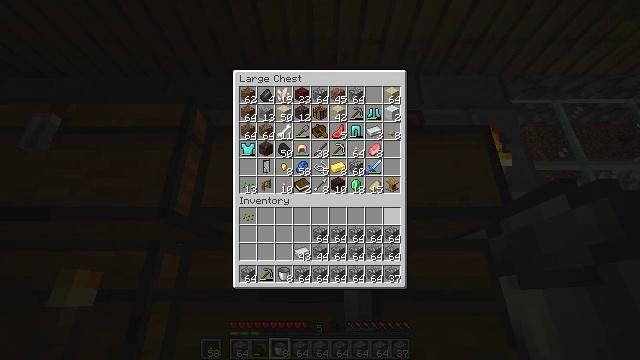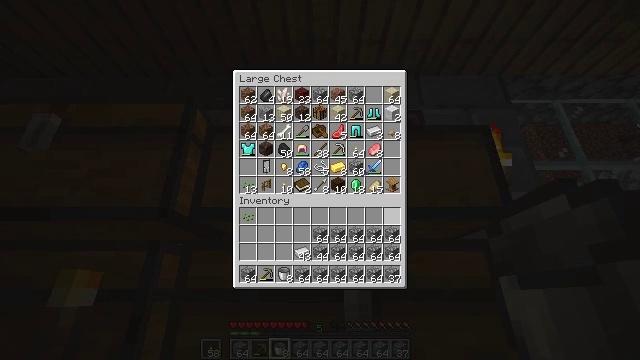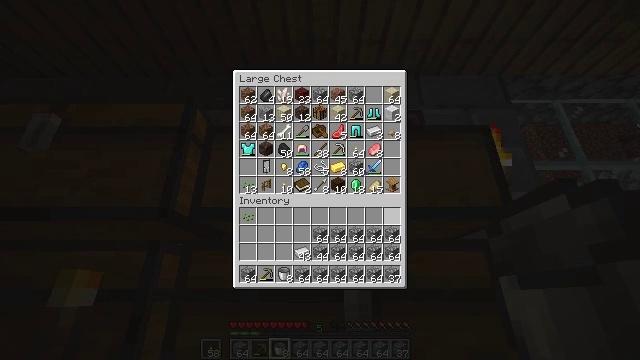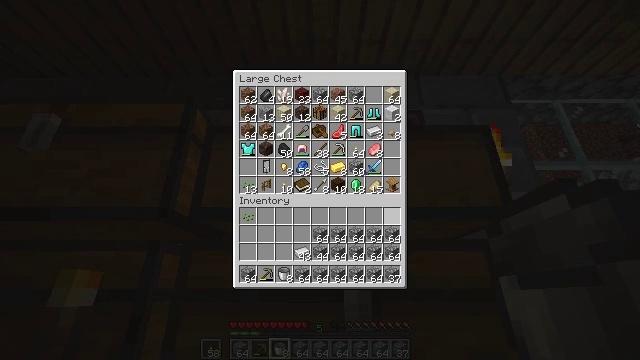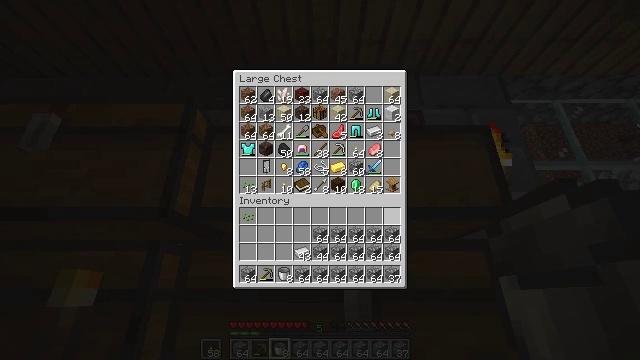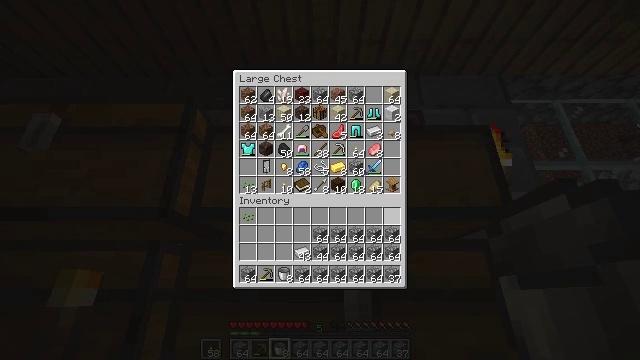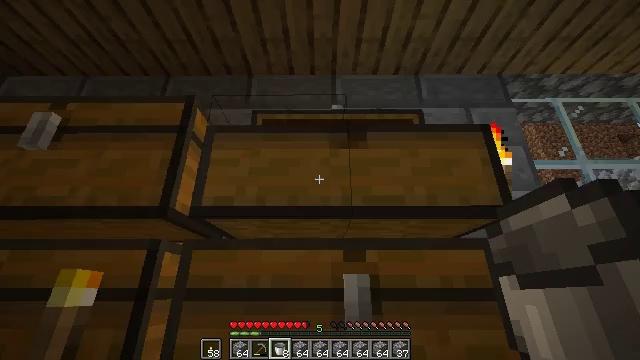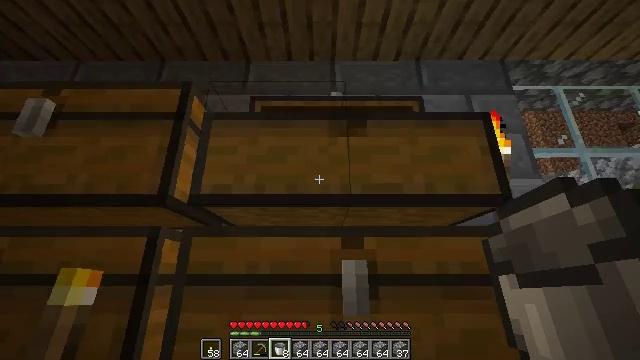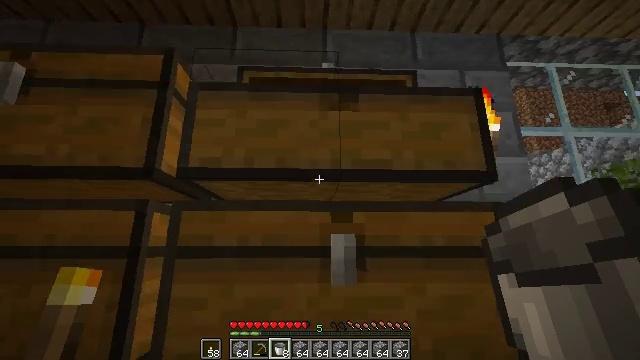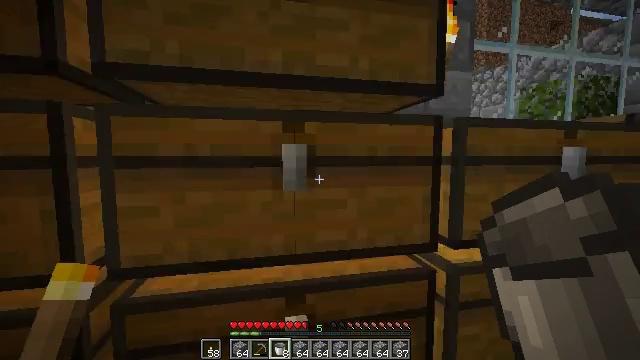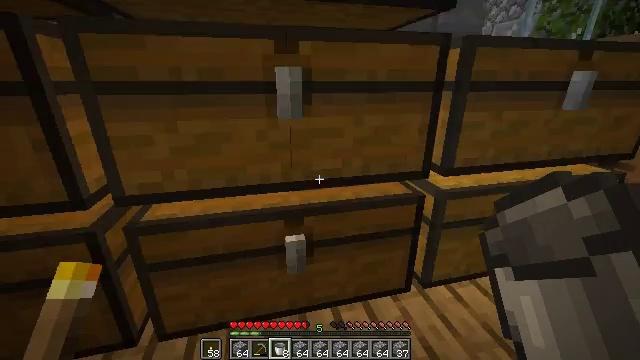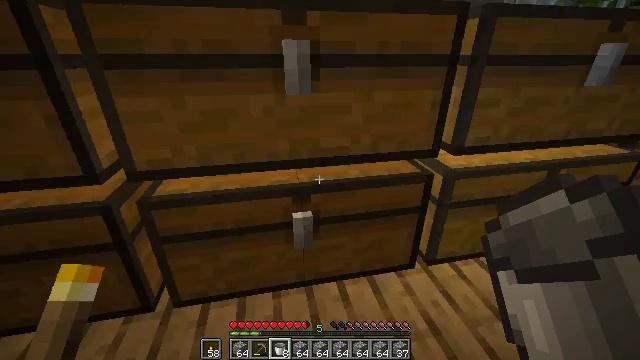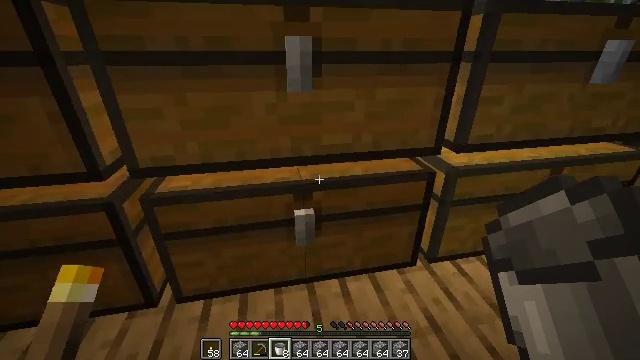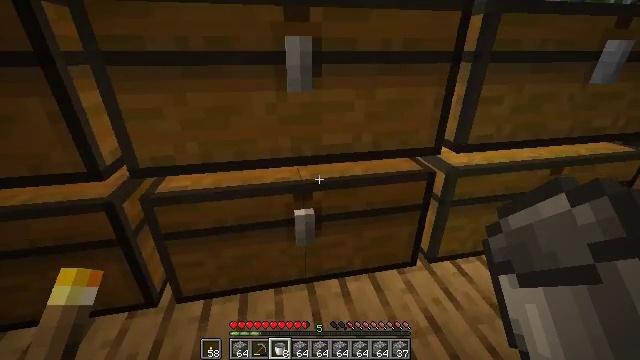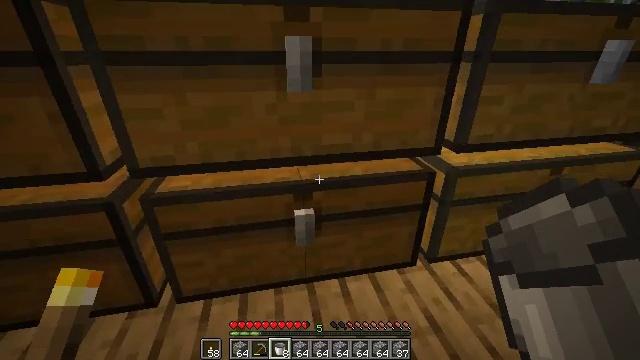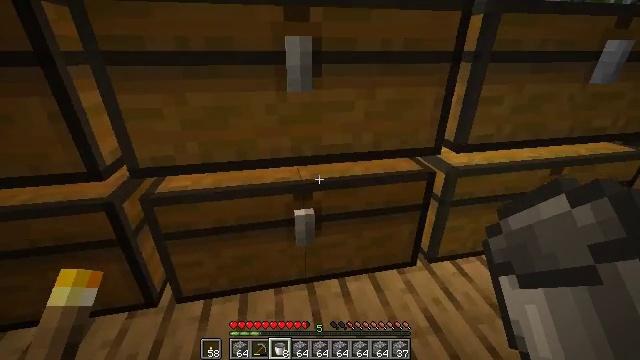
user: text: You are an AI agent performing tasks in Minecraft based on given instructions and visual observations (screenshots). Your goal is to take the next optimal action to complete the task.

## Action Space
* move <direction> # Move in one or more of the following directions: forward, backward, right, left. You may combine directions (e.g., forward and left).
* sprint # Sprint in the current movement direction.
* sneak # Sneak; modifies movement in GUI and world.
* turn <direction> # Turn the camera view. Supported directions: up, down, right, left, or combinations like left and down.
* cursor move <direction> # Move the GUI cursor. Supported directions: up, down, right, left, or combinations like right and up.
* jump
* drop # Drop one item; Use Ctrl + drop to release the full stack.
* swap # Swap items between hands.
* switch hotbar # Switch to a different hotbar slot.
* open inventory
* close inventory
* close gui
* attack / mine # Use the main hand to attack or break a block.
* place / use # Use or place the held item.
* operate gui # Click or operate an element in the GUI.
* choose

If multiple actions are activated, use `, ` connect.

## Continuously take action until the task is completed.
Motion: motion action
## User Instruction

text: Use the crafting table to craft a dark oak trapdoor.
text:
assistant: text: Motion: no_op
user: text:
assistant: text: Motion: no_op
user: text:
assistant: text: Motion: no_op
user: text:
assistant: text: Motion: no_op
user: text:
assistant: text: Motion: no_op
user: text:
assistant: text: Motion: no_op
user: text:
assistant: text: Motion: turn down, close gui
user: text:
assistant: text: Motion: turn right and down
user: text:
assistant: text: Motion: turn right and down
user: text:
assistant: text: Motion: turn down
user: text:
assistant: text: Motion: turn left and down
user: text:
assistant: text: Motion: no_op
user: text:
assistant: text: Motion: no_op
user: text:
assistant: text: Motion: no_op
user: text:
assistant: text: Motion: use / place
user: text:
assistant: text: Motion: use / place
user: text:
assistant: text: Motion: turn up, use / place
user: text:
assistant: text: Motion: turn up
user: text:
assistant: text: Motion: no_op
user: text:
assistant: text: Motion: open gui
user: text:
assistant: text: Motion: no_op
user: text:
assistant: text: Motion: no_op
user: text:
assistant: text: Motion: no_op
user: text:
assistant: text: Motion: no_op
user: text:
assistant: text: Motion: no_op
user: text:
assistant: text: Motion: no_op
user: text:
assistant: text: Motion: no_op
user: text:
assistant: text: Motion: no_op
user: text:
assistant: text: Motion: no_op
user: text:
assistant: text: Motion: no_op